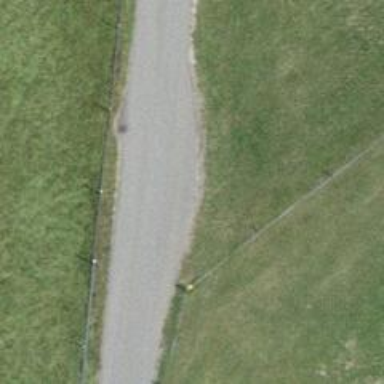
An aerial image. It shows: Passing place on the road.